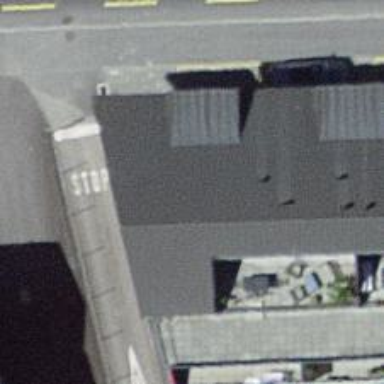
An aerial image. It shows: Convenience shop.